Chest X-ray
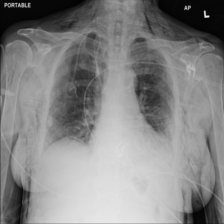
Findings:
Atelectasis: negative
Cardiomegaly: negative
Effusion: negative
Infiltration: negative
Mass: negative
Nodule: negative
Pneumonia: negative
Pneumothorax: negative
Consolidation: negative
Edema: negative
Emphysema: negative
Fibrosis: negative
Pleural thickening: negative
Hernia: negative